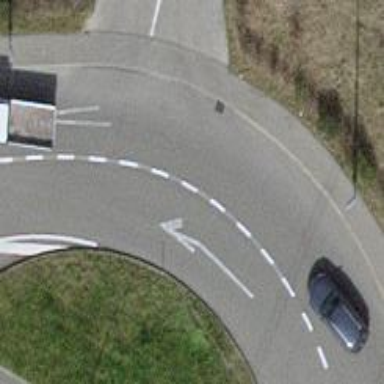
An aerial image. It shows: Primary highway with asphalt surface leading to roundabout.